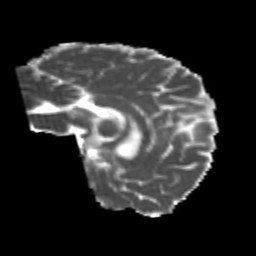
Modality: MD
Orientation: sagittal
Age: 21
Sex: male
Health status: healthy
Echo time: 0.074 s